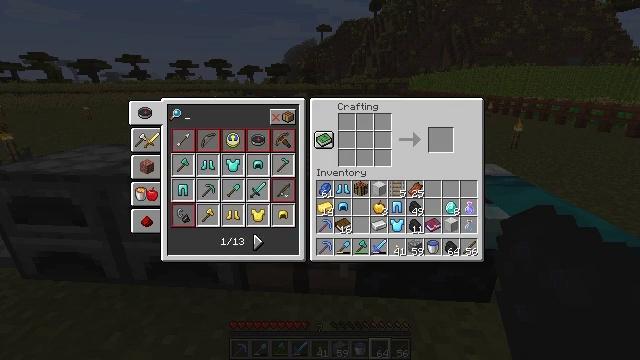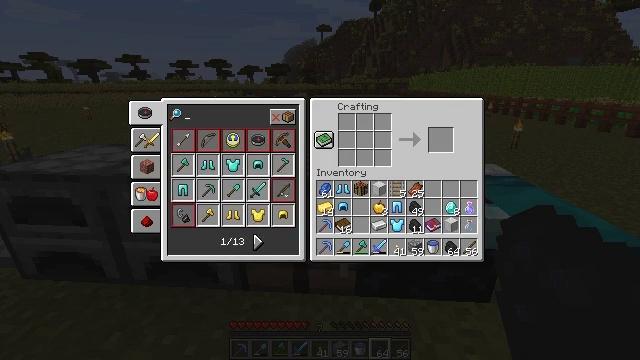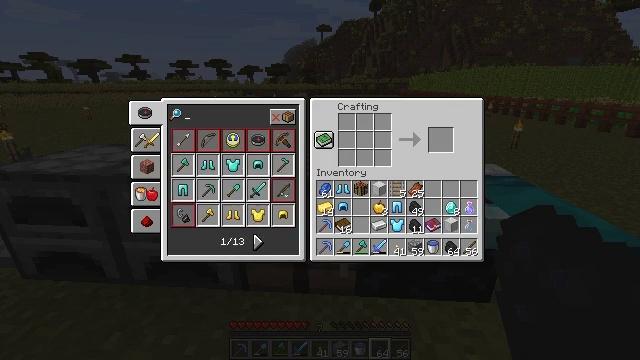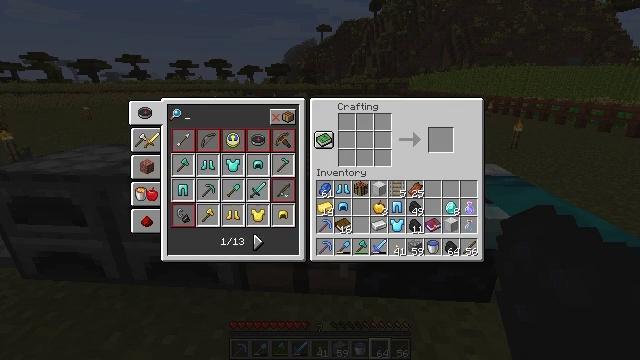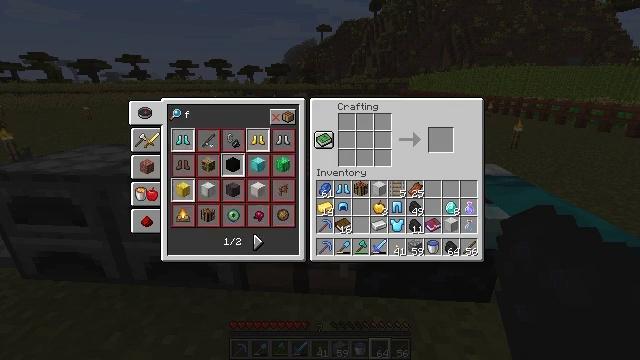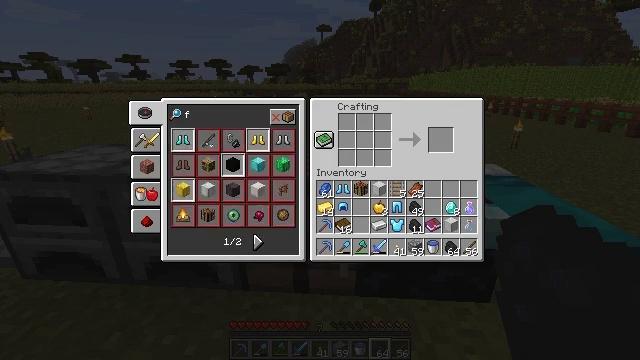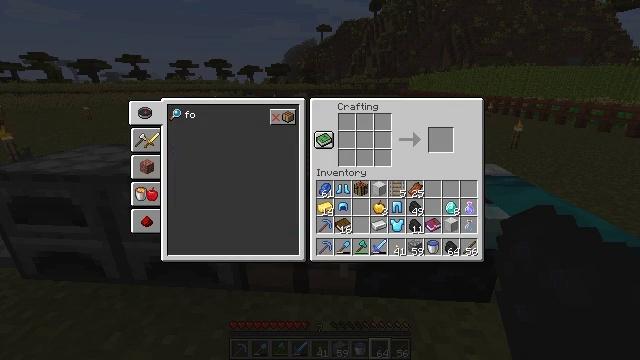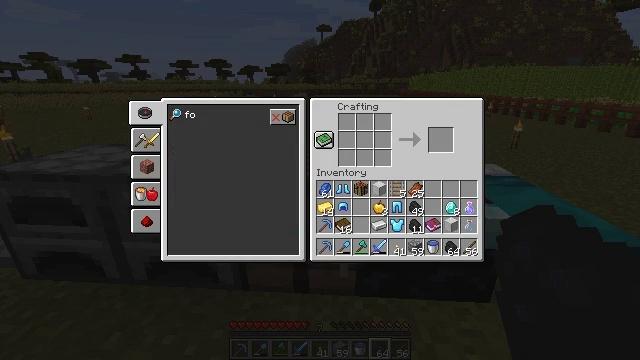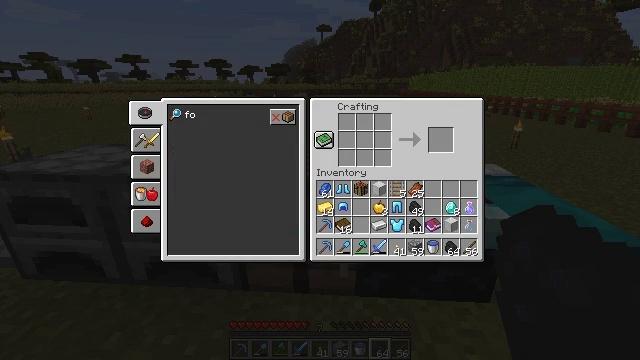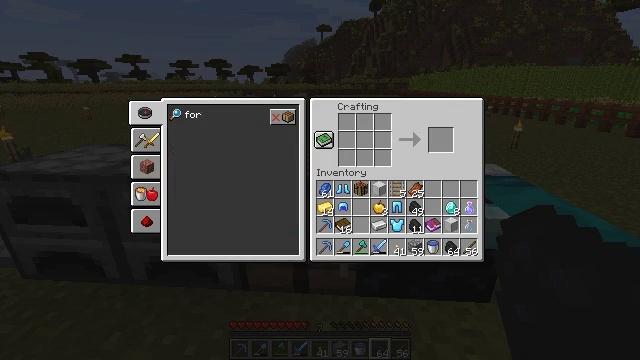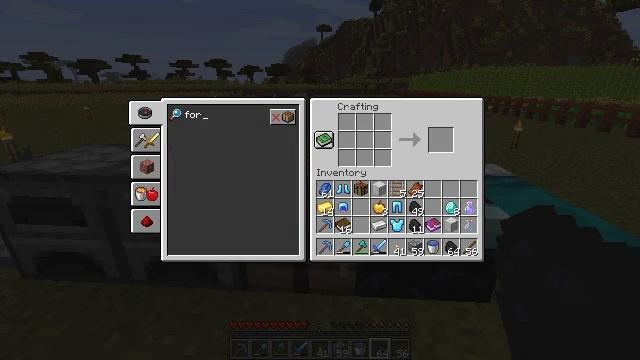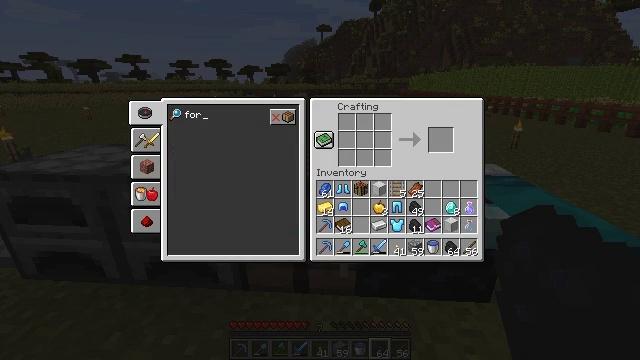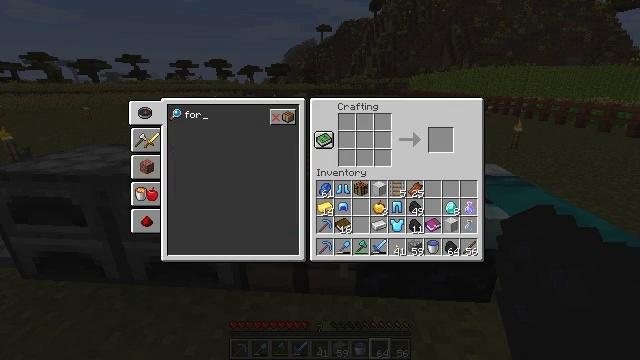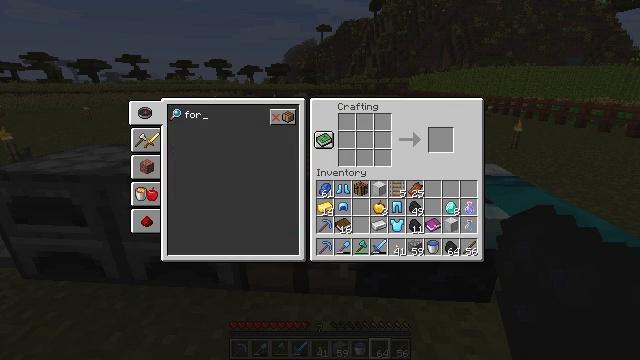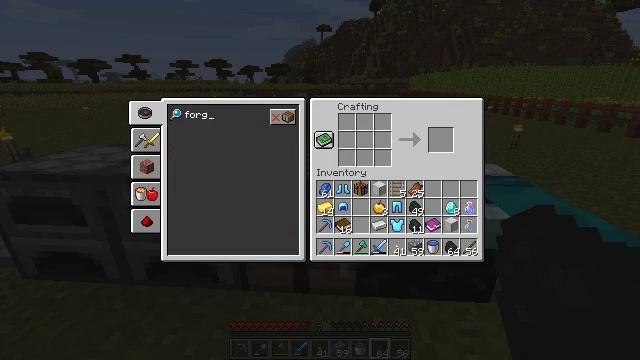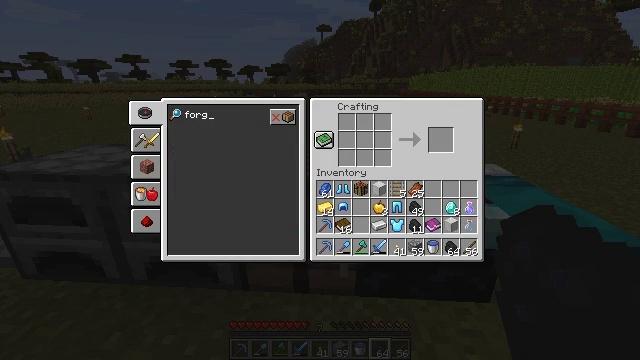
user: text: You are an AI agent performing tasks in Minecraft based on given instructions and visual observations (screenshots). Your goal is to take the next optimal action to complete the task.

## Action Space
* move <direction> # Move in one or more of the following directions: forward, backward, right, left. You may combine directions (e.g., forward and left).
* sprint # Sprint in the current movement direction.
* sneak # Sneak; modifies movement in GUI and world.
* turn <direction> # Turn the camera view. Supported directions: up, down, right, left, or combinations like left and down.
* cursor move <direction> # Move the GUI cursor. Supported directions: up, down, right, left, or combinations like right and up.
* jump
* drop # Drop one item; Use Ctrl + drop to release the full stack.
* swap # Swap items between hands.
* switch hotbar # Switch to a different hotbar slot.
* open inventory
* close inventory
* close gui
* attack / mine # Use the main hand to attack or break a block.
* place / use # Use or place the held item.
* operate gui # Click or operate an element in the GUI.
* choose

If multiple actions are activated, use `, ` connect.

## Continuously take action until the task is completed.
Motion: motion action
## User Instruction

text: Open your crafting grid to make a fermented spider eye.
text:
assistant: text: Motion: no_op
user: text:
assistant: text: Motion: no_op
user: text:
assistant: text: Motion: no_op
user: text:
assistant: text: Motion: no_op
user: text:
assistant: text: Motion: no_op
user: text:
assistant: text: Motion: no_op
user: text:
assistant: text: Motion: no_op
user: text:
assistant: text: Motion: no_op
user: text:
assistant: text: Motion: no_op
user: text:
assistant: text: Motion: no_op
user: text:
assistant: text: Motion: no_op
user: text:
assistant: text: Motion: no_op
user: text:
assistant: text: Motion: no_op
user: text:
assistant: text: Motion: no_op
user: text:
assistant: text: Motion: no_op
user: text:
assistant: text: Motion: no_op
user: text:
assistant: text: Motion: no_op
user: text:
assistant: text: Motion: no_op
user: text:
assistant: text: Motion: no_op
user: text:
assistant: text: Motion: no_op
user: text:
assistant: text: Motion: no_op
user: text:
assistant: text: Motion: no_op
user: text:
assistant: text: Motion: no_op
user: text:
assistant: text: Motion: no_op
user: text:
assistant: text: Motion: no_op
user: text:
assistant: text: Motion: no_op
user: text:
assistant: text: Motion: no_op
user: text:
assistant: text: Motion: no_op
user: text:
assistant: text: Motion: no_op
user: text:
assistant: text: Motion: no_op